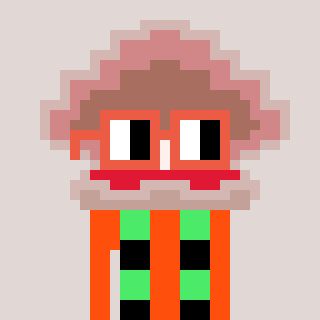
a pixel art character with square orange glasses, a oyster-shaped head and a orange-colored body on a warm background